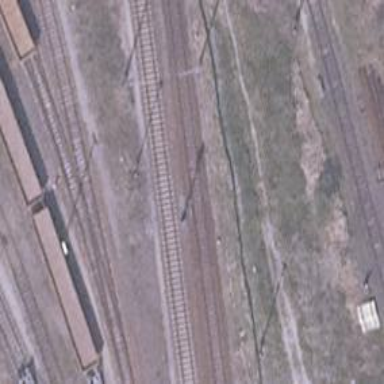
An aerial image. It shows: Railway signal.